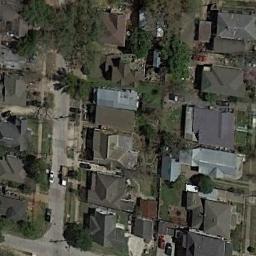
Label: medium_residential